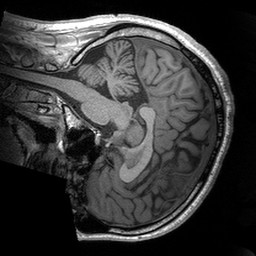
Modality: T1w
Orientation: sagittal
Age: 28
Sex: male
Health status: healthy
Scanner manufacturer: siemens
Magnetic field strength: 3 T
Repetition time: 2.53 s
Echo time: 0.00288 s